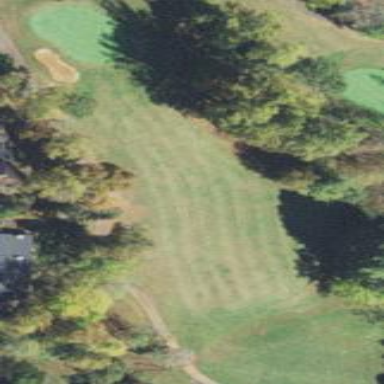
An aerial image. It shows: Scenic golf fairway.